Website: ulta-beauty
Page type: customer-info-address
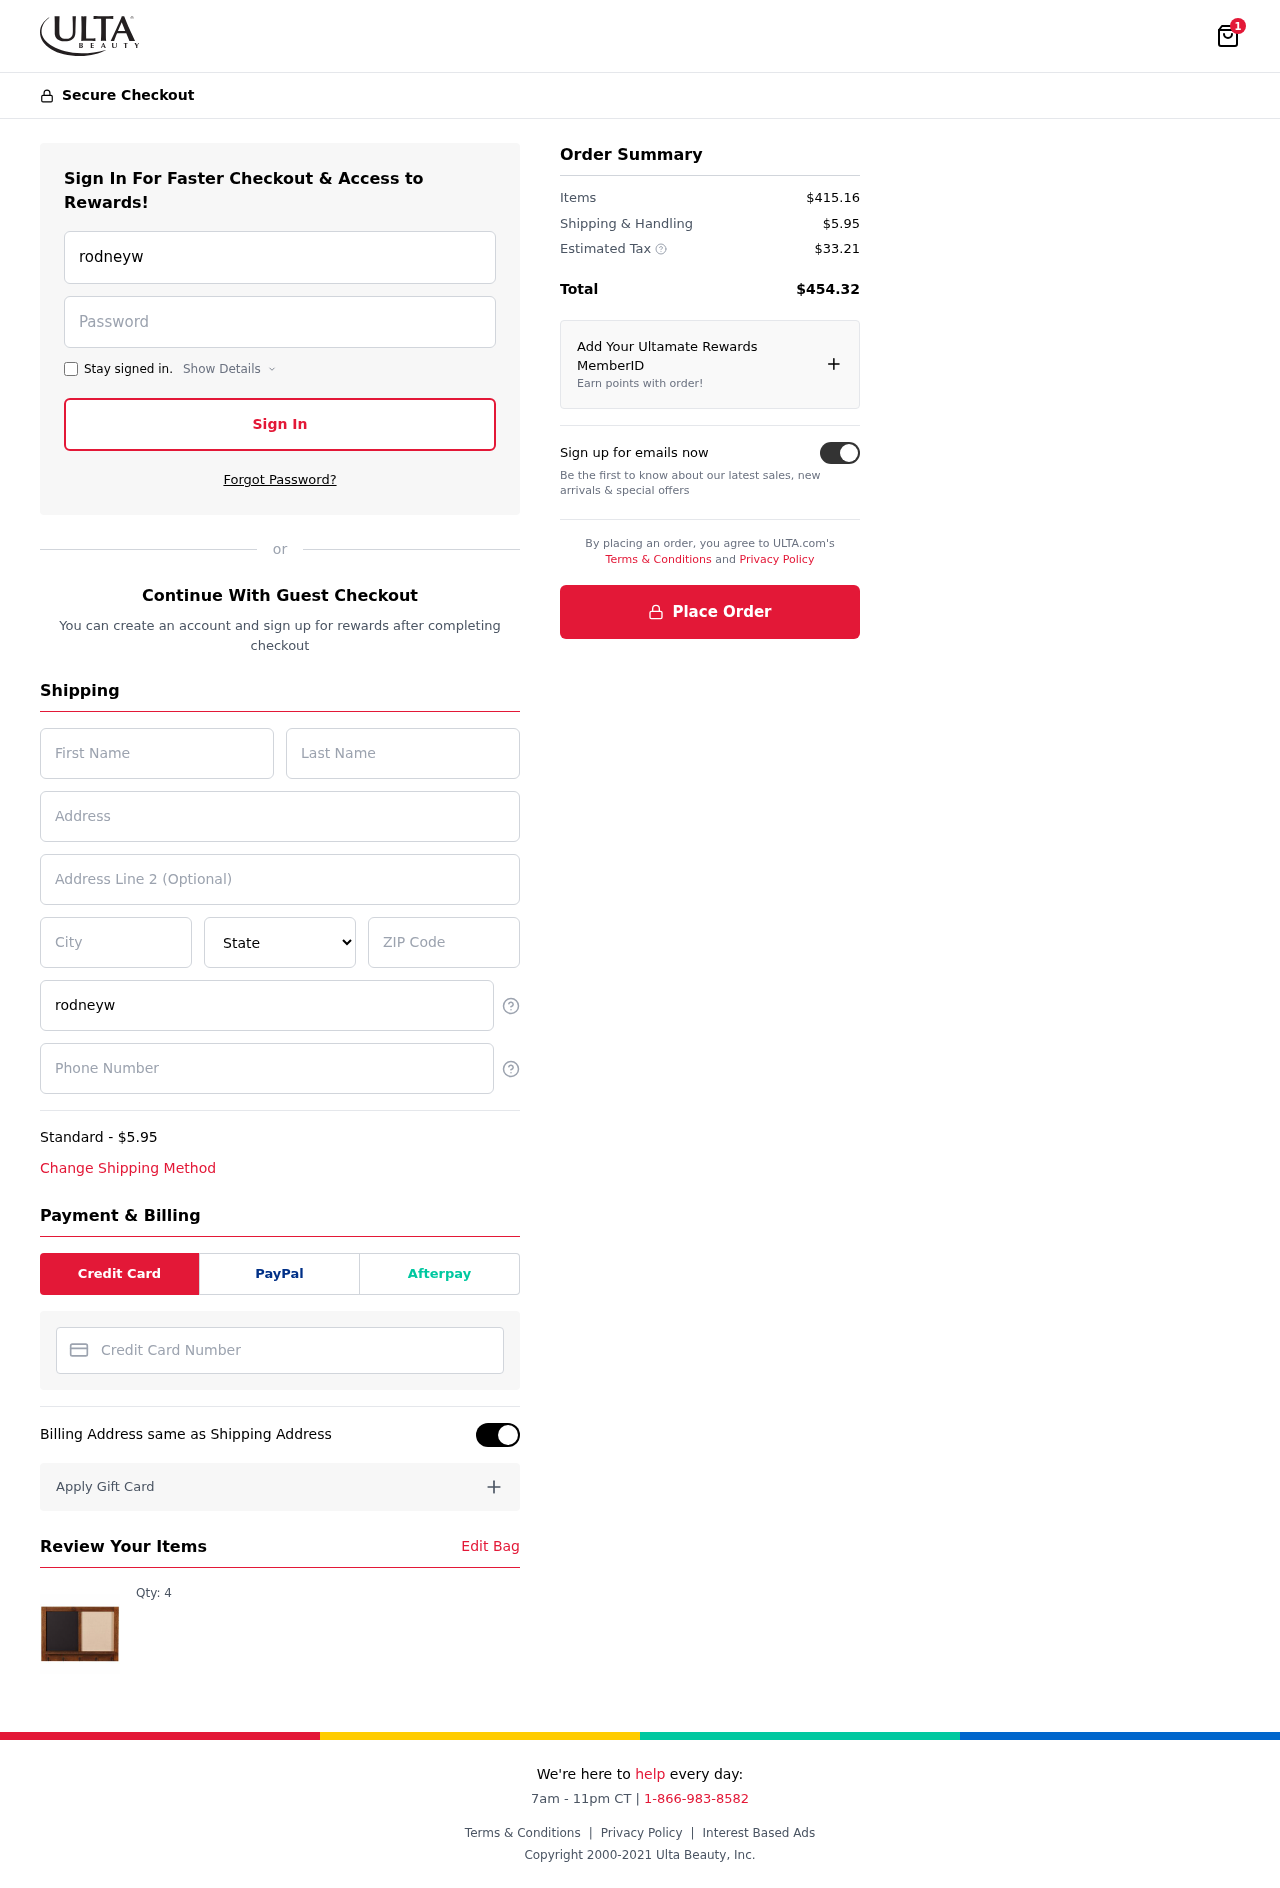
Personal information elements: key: PII_CARD_NUMBER
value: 3788 3755 0375 892
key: PII_CITY
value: Christopherside
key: PII_EMAIL
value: rodneyweber@yahoo.com
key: PII_FIRSTNAME
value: Rodney
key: PII_LASTNAME
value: Weber
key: PII_PHONE
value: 7025877217
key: PII_POSTCODE
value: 24733
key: PII_STATE
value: Mississippi
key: PII_STREET
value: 10324 Thomas Crescent Suite 677
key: PII_STREET2
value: Suite 628
Product elements: key: PRODUCT1_QUANTITY
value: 4
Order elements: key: ORDER_NUM_ITEMS
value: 1
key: ORDER_SHIPPING_COST
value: $5.95
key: ORDER_ITEMS_TOTAL
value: $415.16
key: ORDER_SHIPPING_COST2
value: $5.95
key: ORDER_TAX
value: $33.21
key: ORDER_TOTAL
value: $454.32